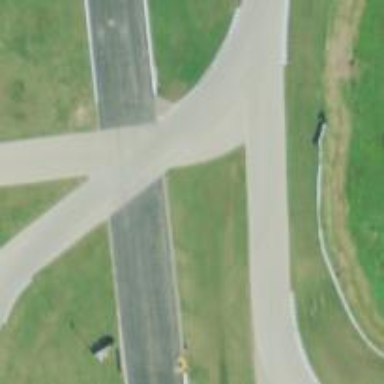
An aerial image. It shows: Raceway road.